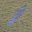
Label: 1